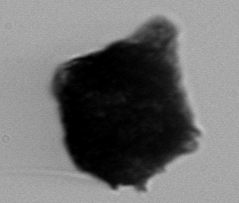
Label: Gonyaulax